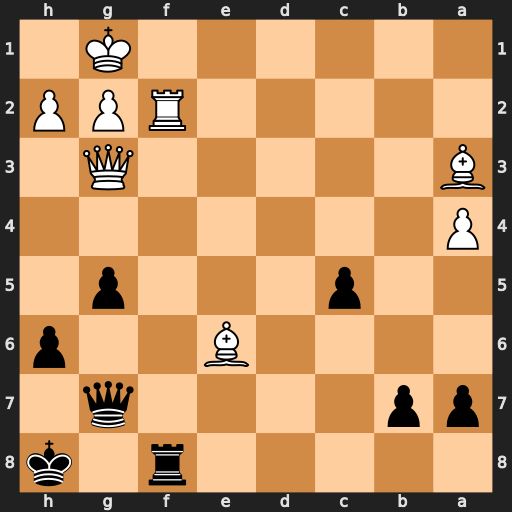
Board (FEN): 5r1k/pp4q1/4B2p/2p3p1/P7/B5Q1/5RPP/6K1
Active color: b
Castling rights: -
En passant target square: -
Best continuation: Qa1+ Bc1 Qxc1+ Rf1 Rxf1#